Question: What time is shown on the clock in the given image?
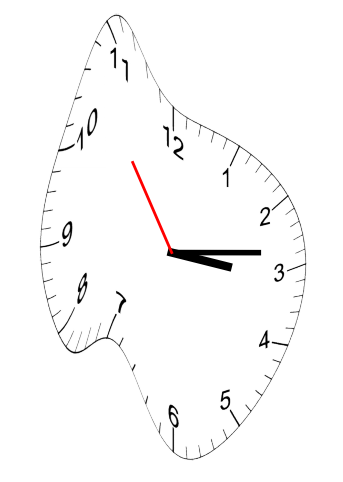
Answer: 03:13:54